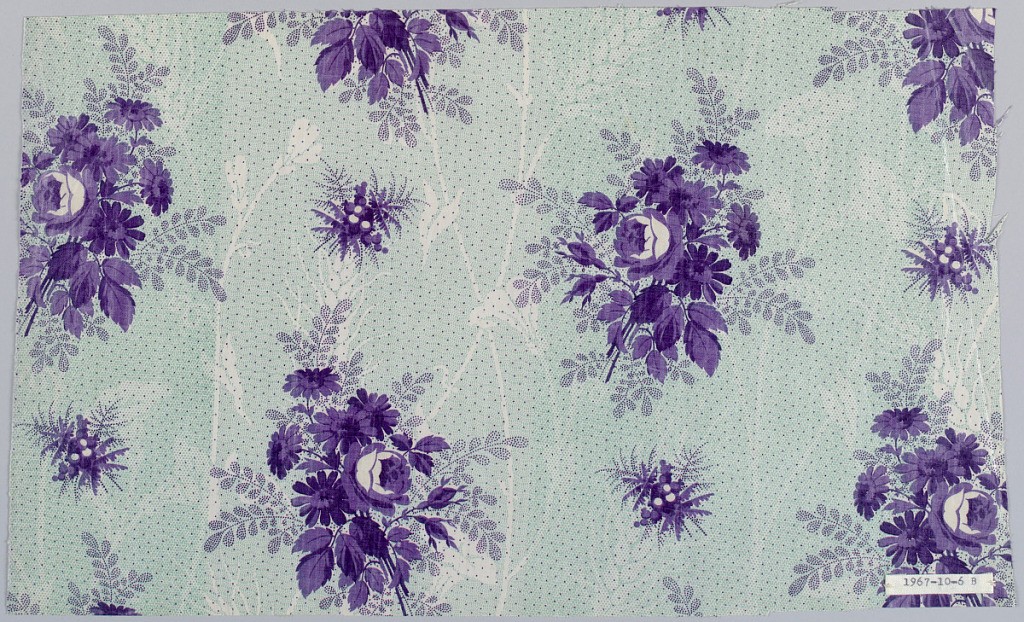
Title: Textile
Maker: Schwartz-Huguenin
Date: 1850–63
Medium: cotton Technique: printed by engraved roller on plain weave; glazed
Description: Three samples with same ground and same or siilar patternsin different colors. A) Ground eleaborately decorated, probably by  "molette," in minute wavy lines and tan and dots and additional pattern in white of flowers and wheat; pattern printed over ground. C) Smaller scale flowers in violet on green ground. Glazed.